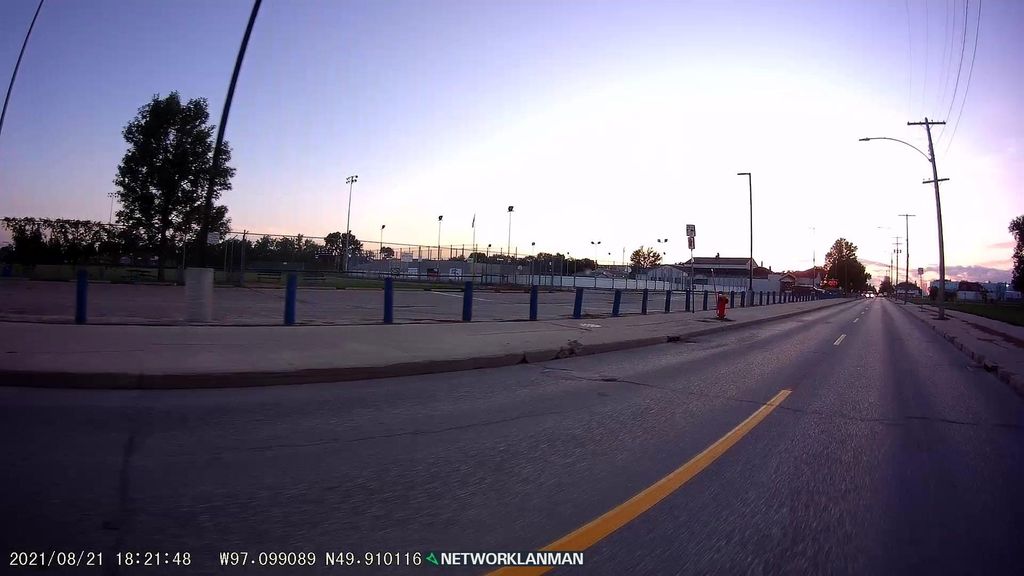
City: winnipeg